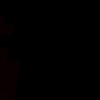
Label: space